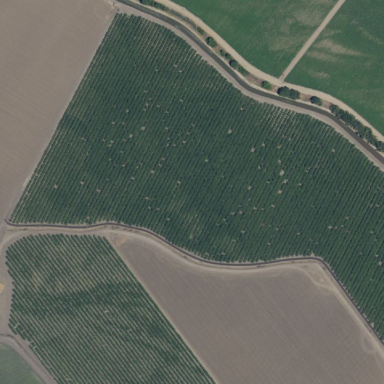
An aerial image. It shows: Orchard filled with almond trees.